Question: All the while, I thought it is not possible to customize share intent in Android : <URL>
But, this nicely done app (Timely) had changed my view.

I was wondering, how do they make
- - - 'More'- 'Always''Just once'
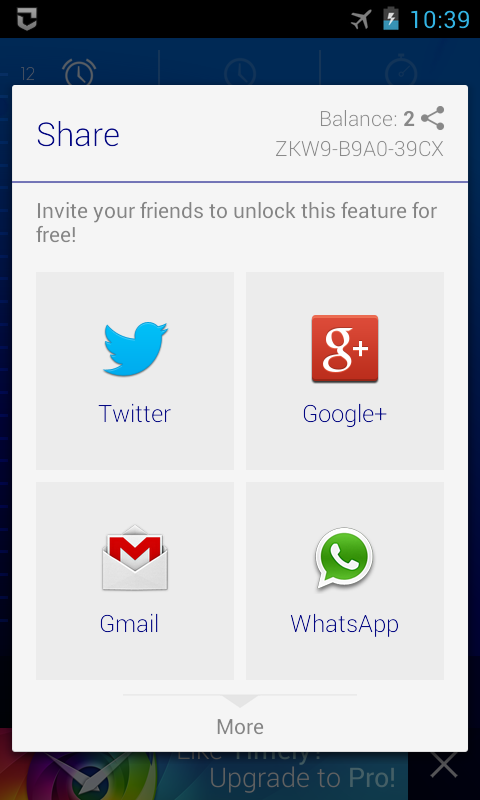
Answer: That is a custom dialog or dialog-themed activity, populated from 'PackageManager' via 'queryIntentActivities()', most likely.